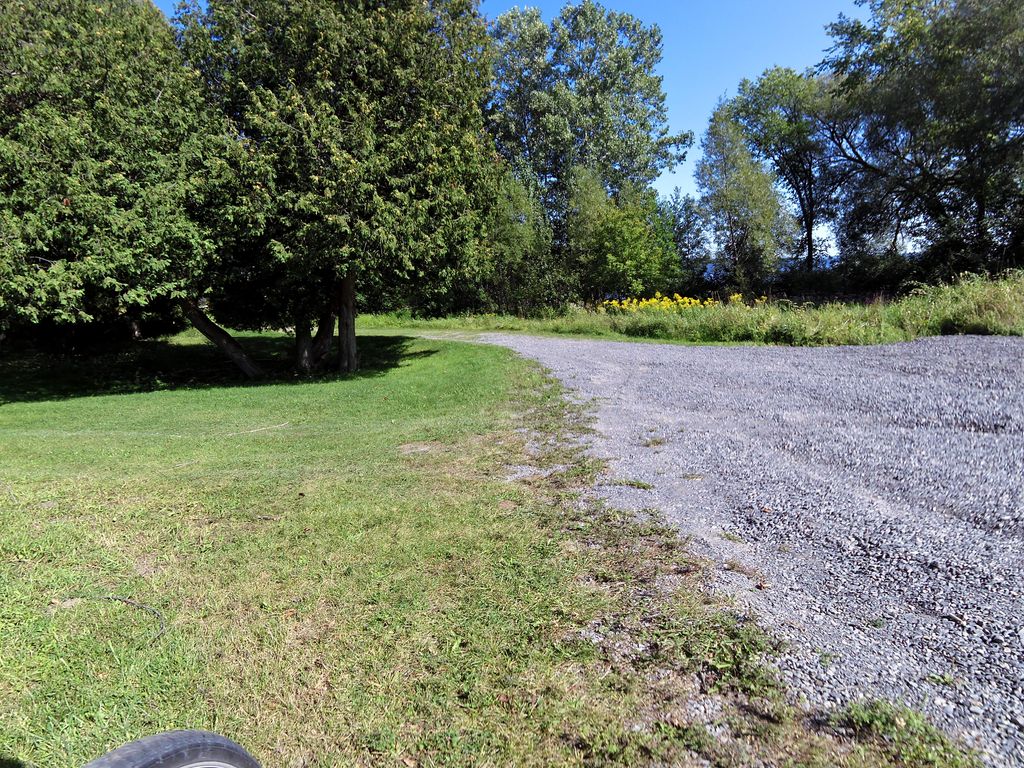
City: ottawa-gatineau